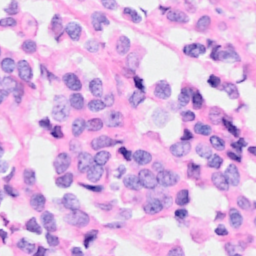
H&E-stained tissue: Breast